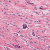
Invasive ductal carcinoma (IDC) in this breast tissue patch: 0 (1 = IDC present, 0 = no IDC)